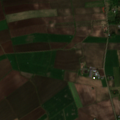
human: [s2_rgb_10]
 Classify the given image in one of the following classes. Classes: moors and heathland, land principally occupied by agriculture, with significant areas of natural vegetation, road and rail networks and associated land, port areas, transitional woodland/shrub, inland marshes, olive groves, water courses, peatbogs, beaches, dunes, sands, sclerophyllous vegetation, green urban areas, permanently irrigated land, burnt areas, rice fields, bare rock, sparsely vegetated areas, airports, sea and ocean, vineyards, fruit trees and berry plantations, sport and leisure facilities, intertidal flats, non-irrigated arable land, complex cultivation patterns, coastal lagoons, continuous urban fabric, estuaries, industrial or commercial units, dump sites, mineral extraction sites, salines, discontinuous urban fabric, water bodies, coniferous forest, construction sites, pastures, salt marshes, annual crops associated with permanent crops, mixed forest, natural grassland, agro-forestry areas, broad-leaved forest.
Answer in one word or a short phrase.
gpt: non-irrigated arable land, coniferous forest, mixed forest